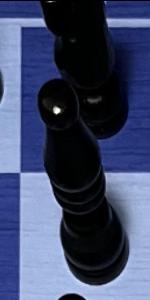
Label: Bishop_Black